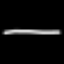
Label: line